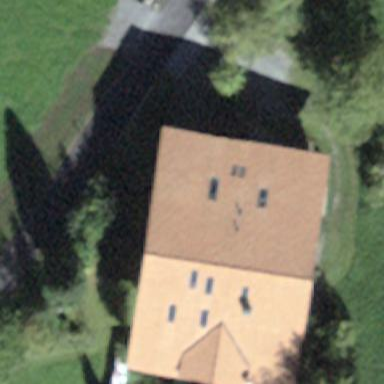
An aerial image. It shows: Farm building.